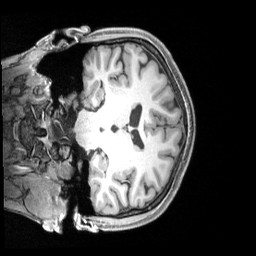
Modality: T1w
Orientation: coronal
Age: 21
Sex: female
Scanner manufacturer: siemens
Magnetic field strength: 3 T
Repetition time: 2.4 s
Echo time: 0.00219 s